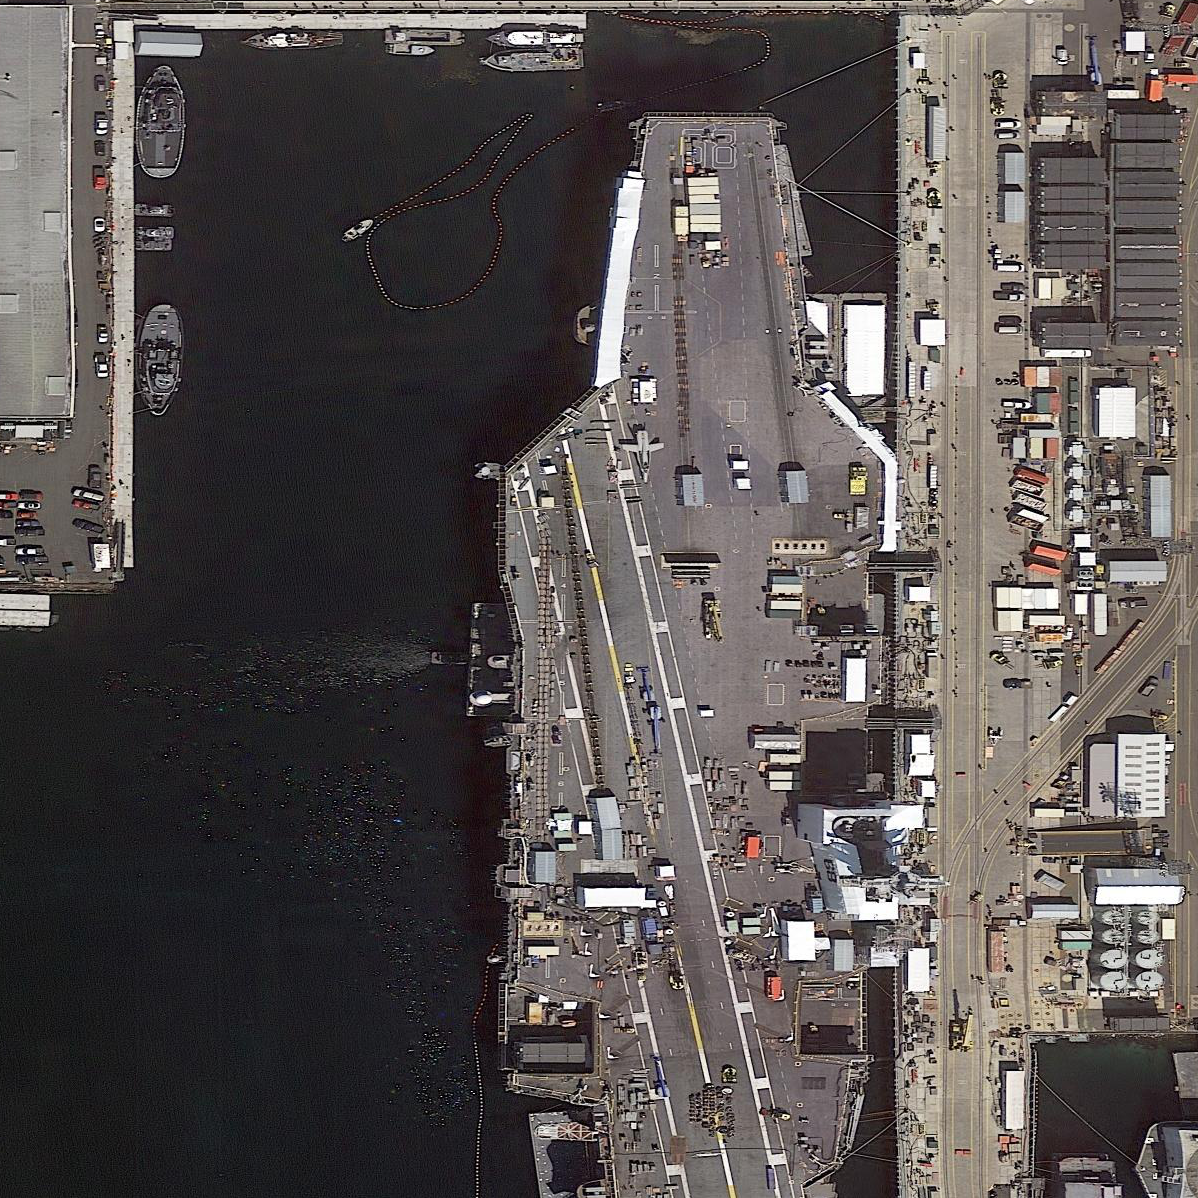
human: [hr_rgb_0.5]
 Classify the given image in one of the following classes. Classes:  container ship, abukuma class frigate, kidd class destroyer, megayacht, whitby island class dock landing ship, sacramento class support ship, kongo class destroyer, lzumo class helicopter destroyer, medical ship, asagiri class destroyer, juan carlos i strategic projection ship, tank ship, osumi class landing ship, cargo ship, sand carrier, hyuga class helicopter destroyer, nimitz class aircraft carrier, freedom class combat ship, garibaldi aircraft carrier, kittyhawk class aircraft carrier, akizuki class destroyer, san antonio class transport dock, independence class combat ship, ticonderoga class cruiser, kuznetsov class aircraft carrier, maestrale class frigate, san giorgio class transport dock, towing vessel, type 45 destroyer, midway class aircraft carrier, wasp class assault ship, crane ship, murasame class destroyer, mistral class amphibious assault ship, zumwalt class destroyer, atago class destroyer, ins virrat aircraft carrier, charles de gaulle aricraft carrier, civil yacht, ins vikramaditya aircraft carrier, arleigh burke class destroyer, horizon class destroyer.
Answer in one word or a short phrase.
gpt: Nimitz class aircraft carrier